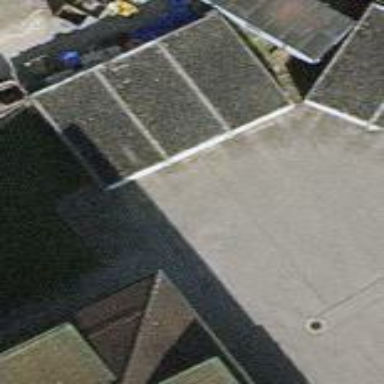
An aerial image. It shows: Group of garages.